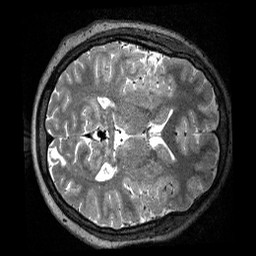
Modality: T2w
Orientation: axial
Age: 13
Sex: male
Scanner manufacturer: siemens
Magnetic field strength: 3 T
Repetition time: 3.2 s
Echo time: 0.479 s